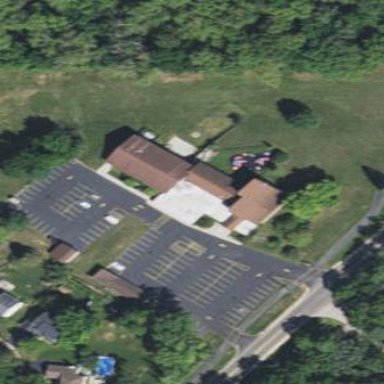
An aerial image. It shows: Building that serves as place of worship.